Field crop: maize
Growth stage: 2
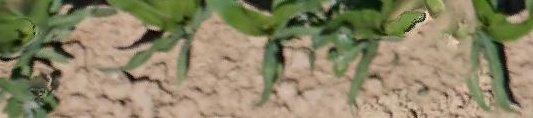
Species: maize